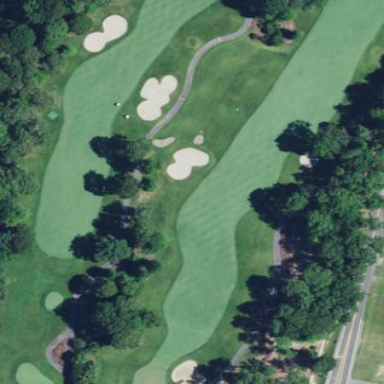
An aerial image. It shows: Golf fairway surrounded by grass.